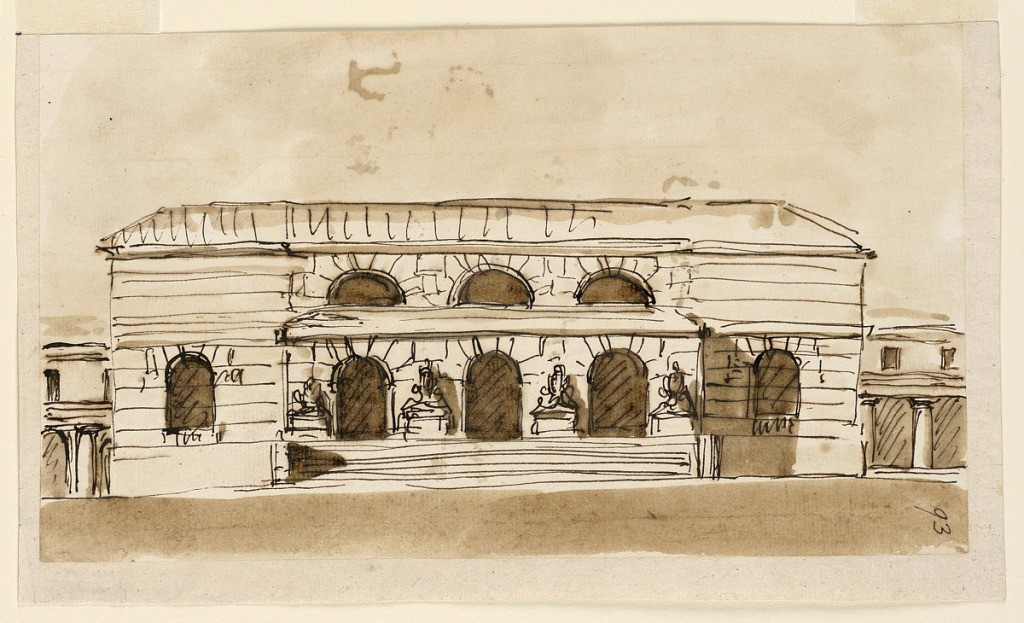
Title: Elevation of a Building, Possibly a Kaffeehaus
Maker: Giuseppe Barberi, Italian, 1746–1809
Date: ca. 1788–1789
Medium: Pen and brown ink, brush and brown wash on off-white laid paper, lined
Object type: Drawing
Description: Elevation of a Building, Possibly a Kaffeehaus.